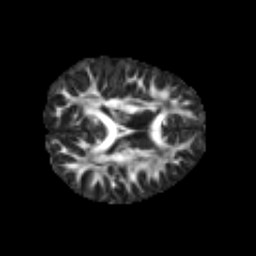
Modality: FA
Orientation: axial
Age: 7
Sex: male
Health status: healthy